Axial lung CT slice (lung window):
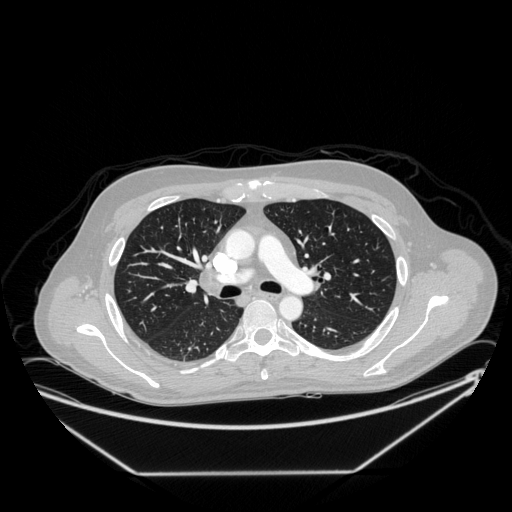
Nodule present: no